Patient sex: M
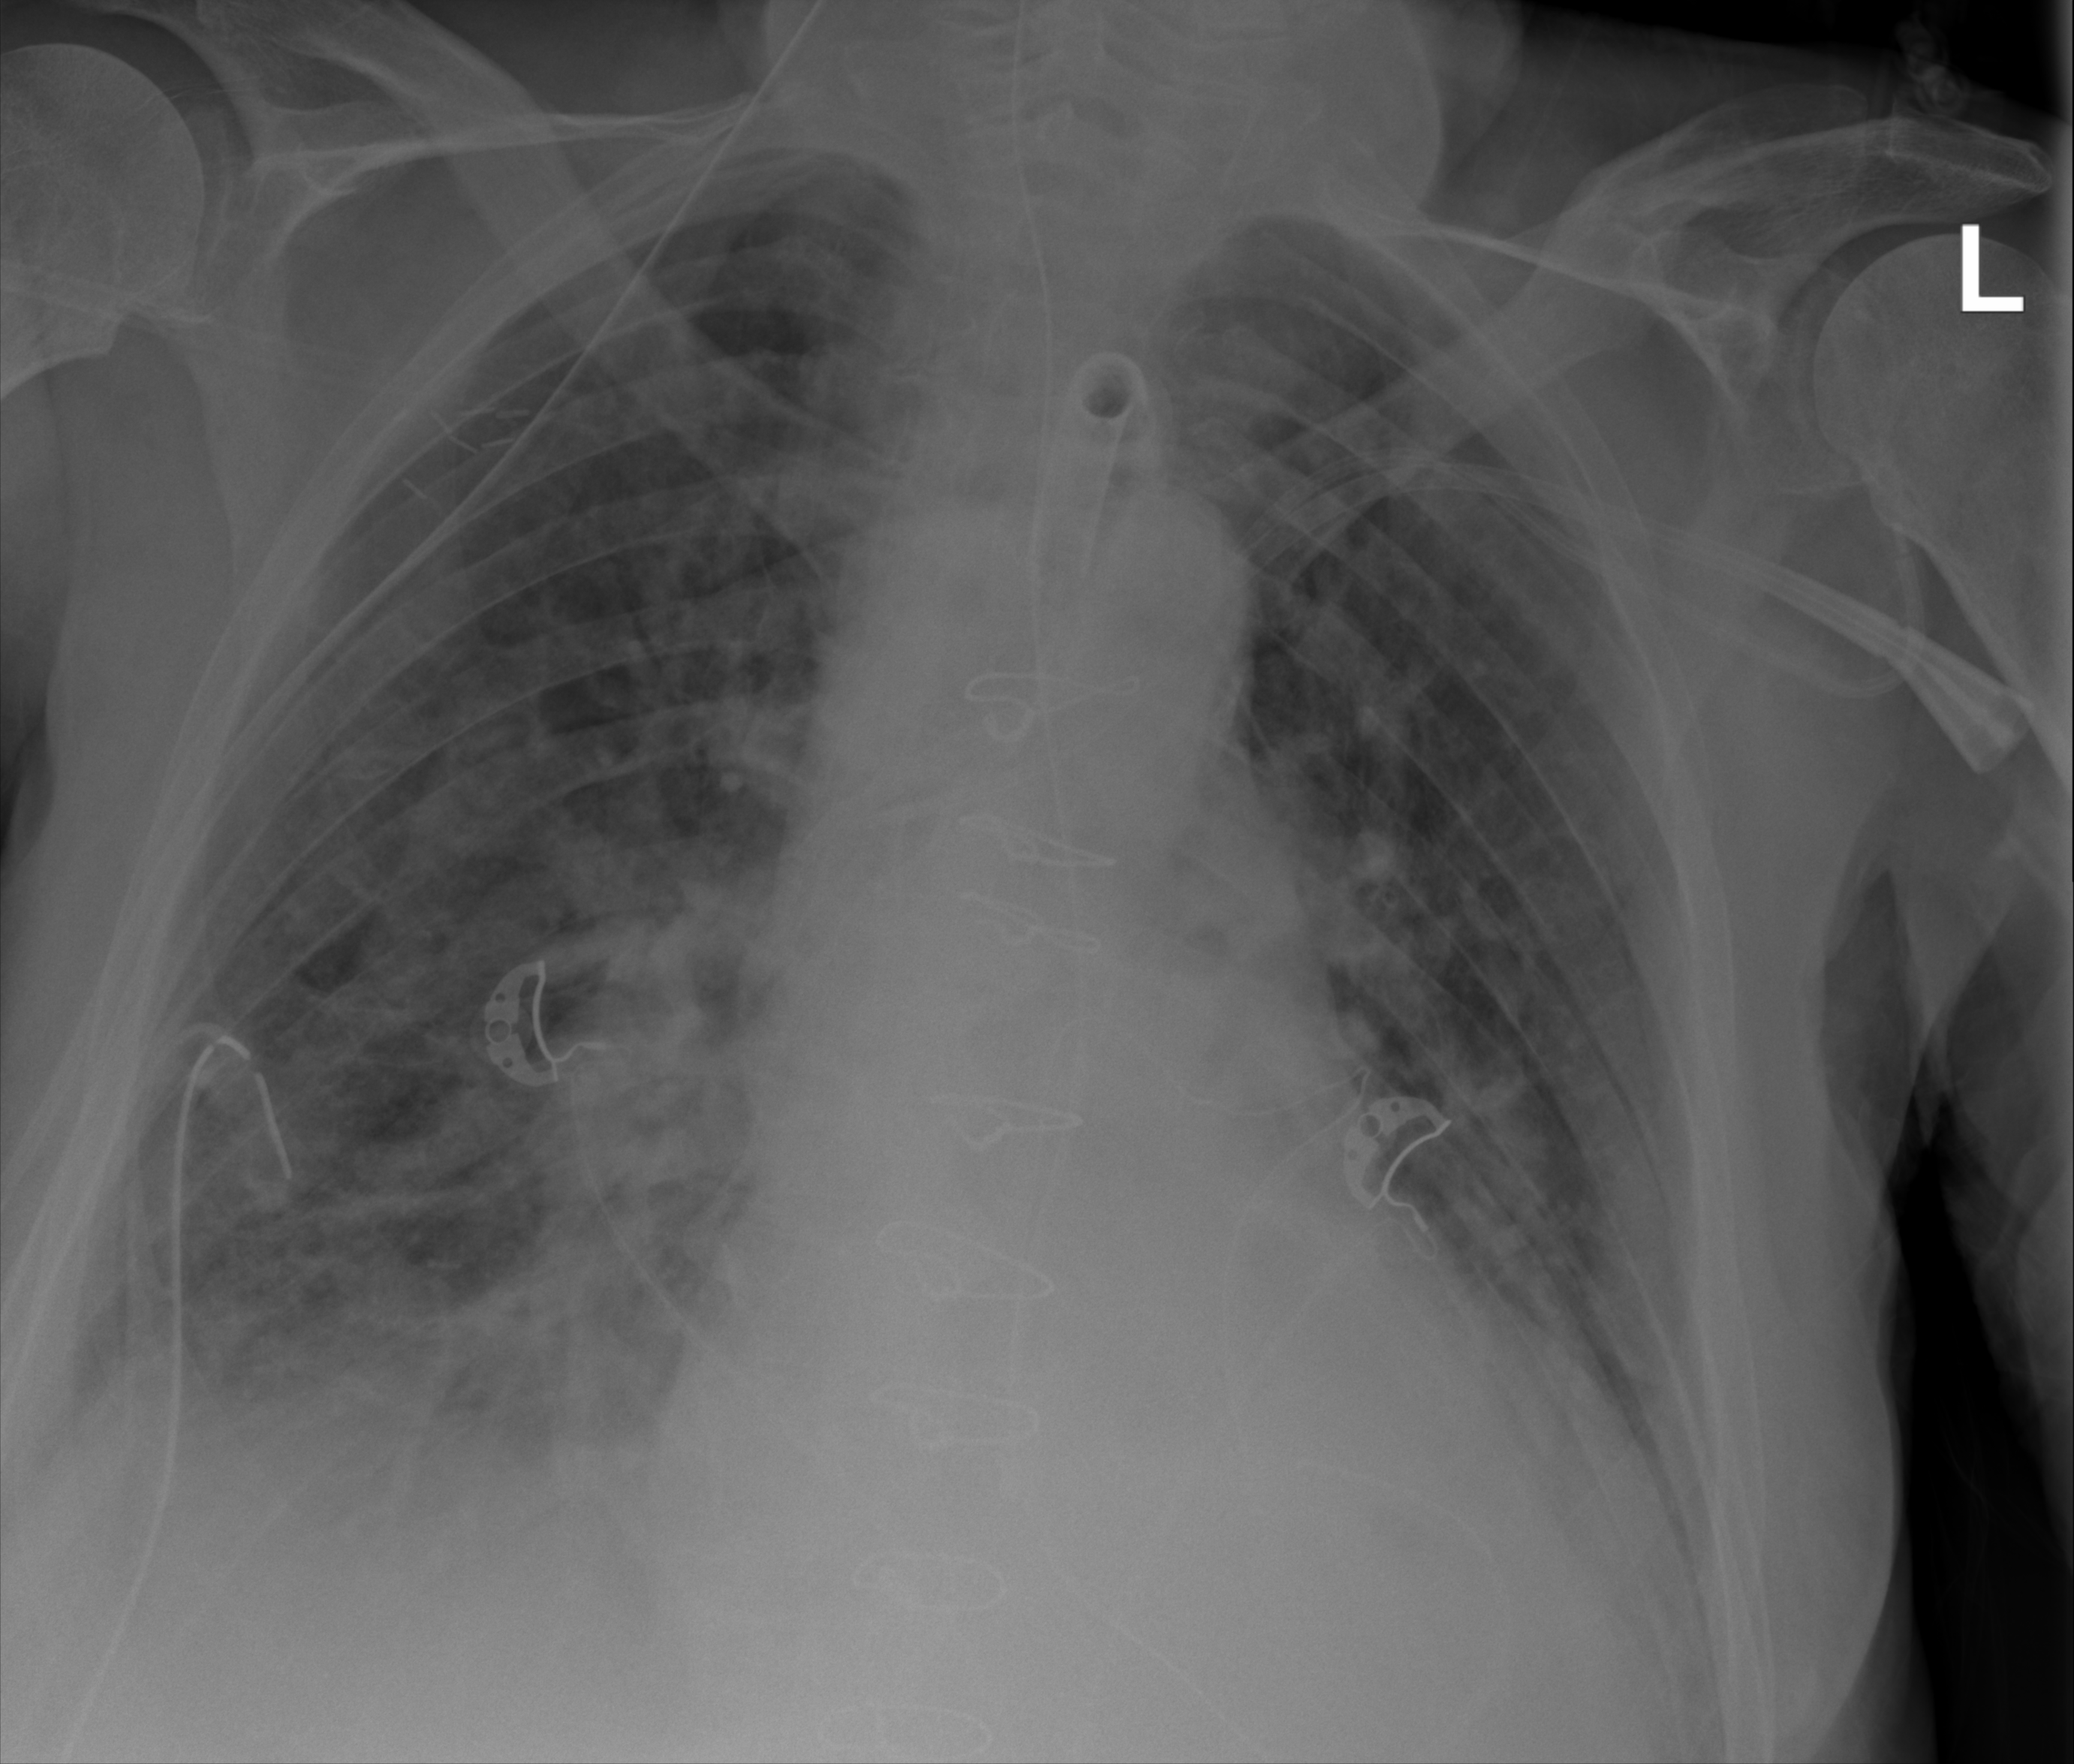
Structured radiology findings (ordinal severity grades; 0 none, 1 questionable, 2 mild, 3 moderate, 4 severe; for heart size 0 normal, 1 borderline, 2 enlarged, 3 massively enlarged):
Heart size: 2
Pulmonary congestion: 2
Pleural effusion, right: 2
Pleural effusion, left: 1
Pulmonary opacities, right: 2
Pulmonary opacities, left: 2
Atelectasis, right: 2
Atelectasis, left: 2